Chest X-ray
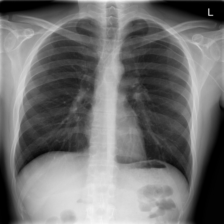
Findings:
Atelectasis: negative
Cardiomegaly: negative
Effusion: negative
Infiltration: negative
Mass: negative
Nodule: negative
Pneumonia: negative
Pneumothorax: negative
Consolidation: negative
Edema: negative
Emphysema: negative
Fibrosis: negative
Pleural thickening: negative
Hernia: negative